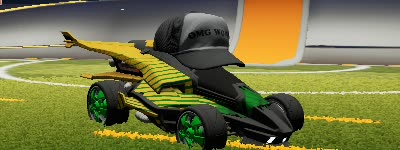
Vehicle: aftershock